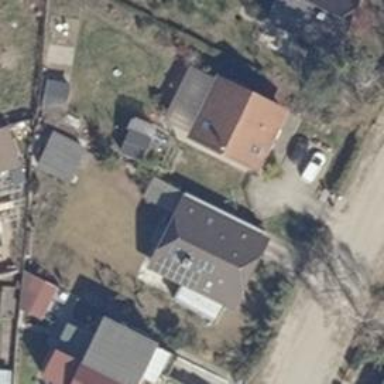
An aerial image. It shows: Detached building.